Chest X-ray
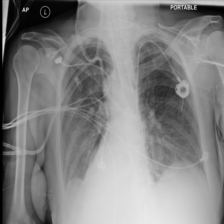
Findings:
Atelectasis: negative
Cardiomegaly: negative
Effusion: negative
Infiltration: negative
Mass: negative
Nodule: negative
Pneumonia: negative
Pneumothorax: negative
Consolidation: negative
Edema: negative
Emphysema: negative
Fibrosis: negative
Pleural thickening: negative
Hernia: negative